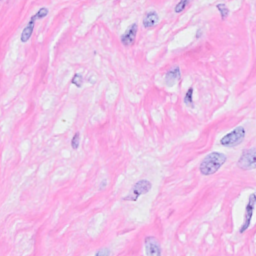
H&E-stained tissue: Breast